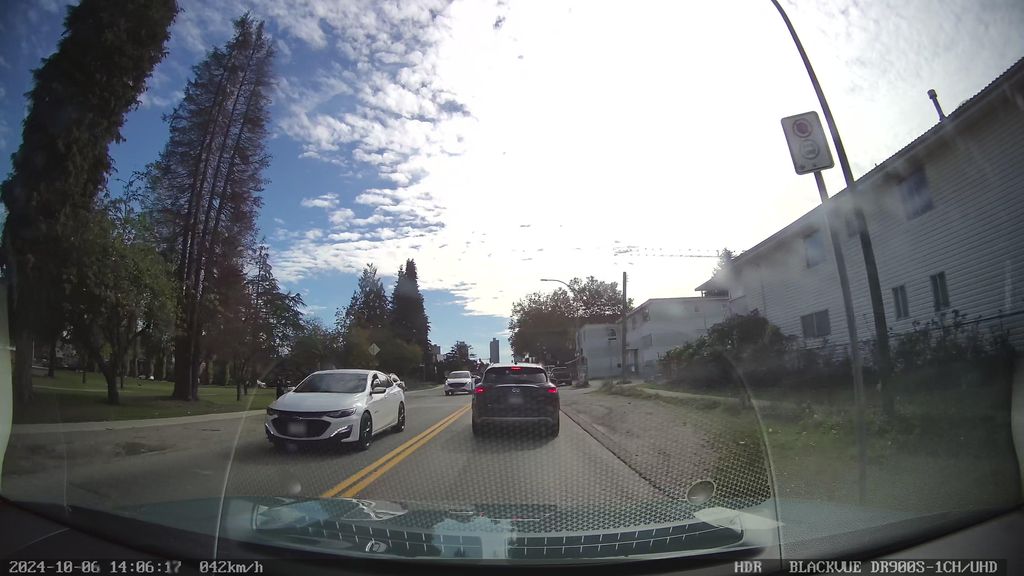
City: vancouver